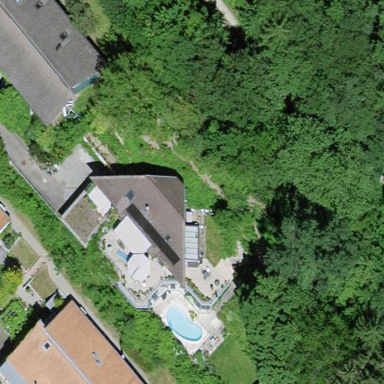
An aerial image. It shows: Residential building.